Interaction volume radius: 10 \u00c5
Interaction volume height: 35 \u00c5
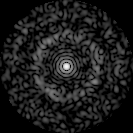
Disorder parameter: 0.8415